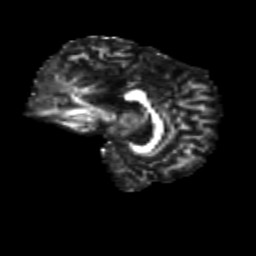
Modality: FA
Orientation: sagittal
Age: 27
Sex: female
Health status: healthy
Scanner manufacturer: siemens
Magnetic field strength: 3 T
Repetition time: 8.6 s
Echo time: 0.095 s